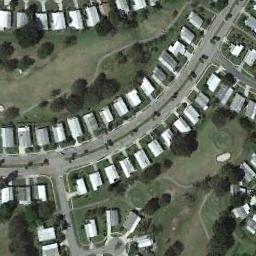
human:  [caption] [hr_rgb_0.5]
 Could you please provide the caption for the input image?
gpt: The mobile home park has lots of neatly arranged mobile homes on the grass and some roads go through the mobile home park .

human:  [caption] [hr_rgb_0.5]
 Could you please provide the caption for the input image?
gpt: There are several trees around the mobile home community .

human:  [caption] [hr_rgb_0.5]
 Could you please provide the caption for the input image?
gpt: The mobile home park is on the grass next to some trees and road .

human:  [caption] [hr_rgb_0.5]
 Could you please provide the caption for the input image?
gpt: There are many buildings in the mobile home park .

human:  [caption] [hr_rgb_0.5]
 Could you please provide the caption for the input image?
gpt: There are many white buildings arranged neatly in the mobile home park .